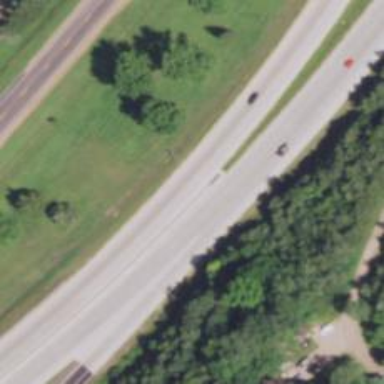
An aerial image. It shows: Trunk highway.